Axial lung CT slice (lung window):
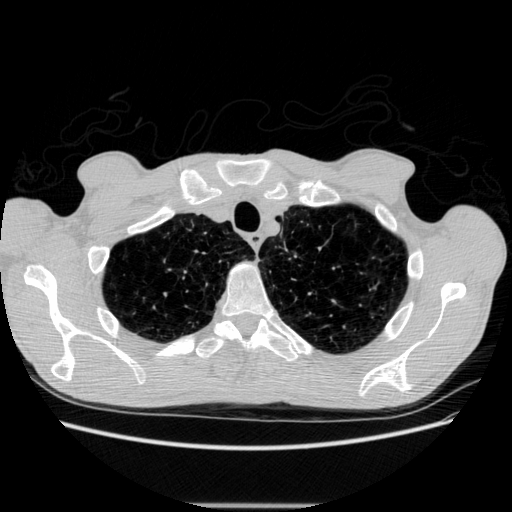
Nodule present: no